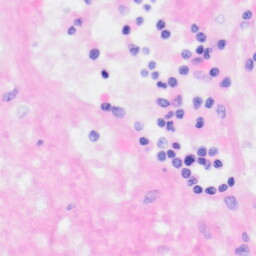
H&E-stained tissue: Kidney